Interaction volume radius: 5 \u00c5
Interaction volume height: 15 \u00c5
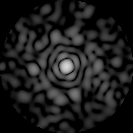
Disorder parameter: 0.8321